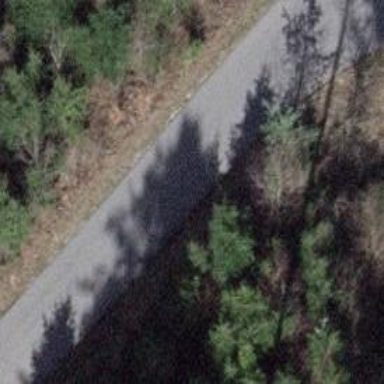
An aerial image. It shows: Unclassified road with asphalt surface.